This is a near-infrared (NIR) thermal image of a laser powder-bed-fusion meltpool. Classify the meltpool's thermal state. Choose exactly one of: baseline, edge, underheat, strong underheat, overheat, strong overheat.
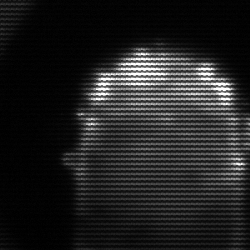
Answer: baseline